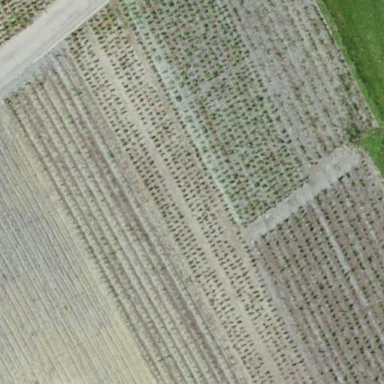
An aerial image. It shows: Vineyard growing grapes.